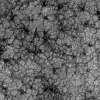
Atmospheric dust classification: not_dusty